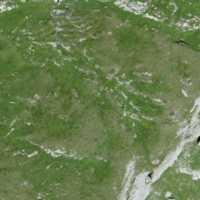
EUNIS habitat code: 26
Species observed at this site:
Helix pomatia